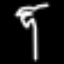
Label: palm tree